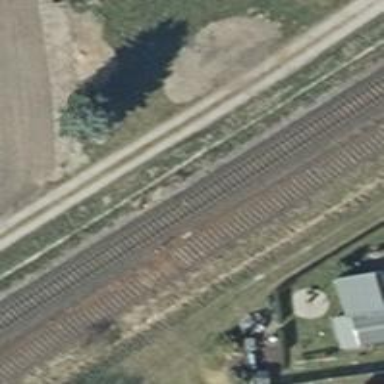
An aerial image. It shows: Railway signal.